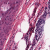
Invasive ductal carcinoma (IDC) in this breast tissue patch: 0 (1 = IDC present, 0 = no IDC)